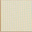
Piece: xx